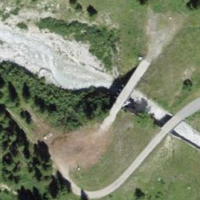
EUNIS habitat code: 44
Species observed at this site:
Stauroderus scalaris